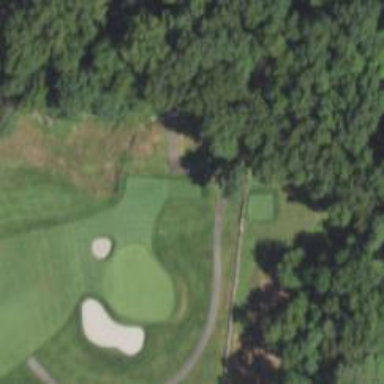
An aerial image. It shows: Pathway for golfing.